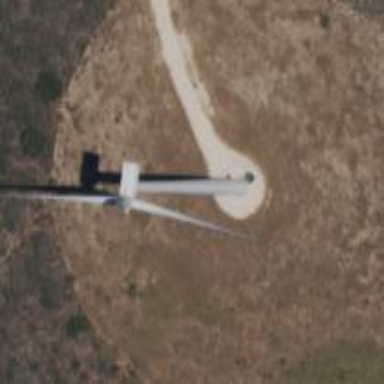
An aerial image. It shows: Wind generator powered by horizontal axis wind turbine.